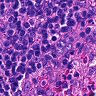
Metastatic tissue present: no